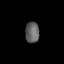
Tissue: skin
Cell type: T cells
Senescence score: 0.853
Nuclear area (px): 292
Mean DAPI intensity: 95.356